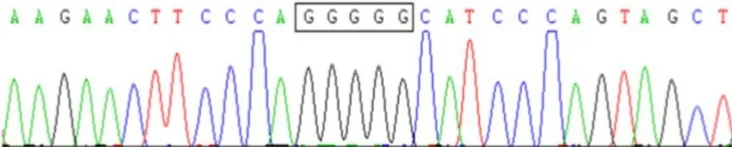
(B) Genetic testing of patient 1 showed a guanine deletion at position 973 (c.973delG) in exon 8 of the LAMP2 gene.
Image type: chart (chart)